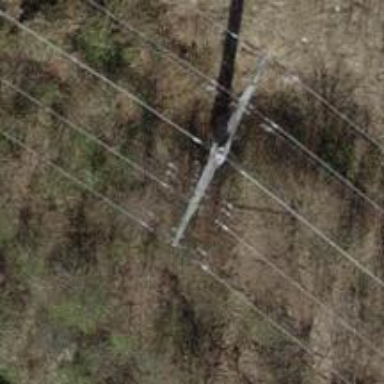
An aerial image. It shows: Concrete power pole.